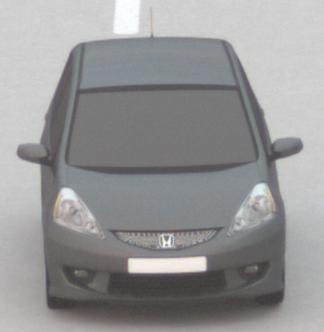
Make: Honda
Model: Jazz 1.2
Detailed model: Jazz (III) (11/08 - 04/11)
Model produced from: 2008/11
Model produced until: 2010/10
Doors: 5
Color: gray
Road condition: dry road
Daytime: sunrise or sunset
Contrast: low contrast